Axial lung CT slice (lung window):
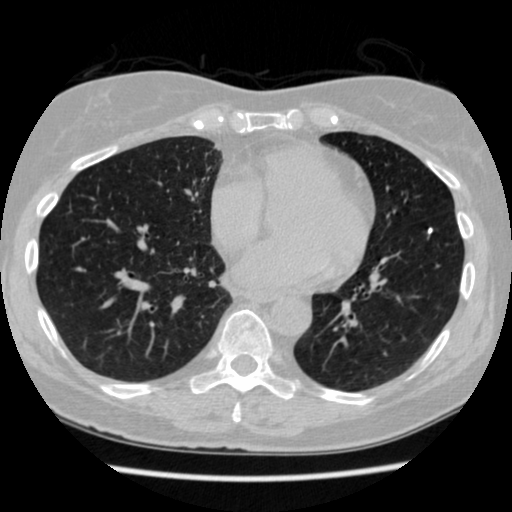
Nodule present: yes
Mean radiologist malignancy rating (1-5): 1